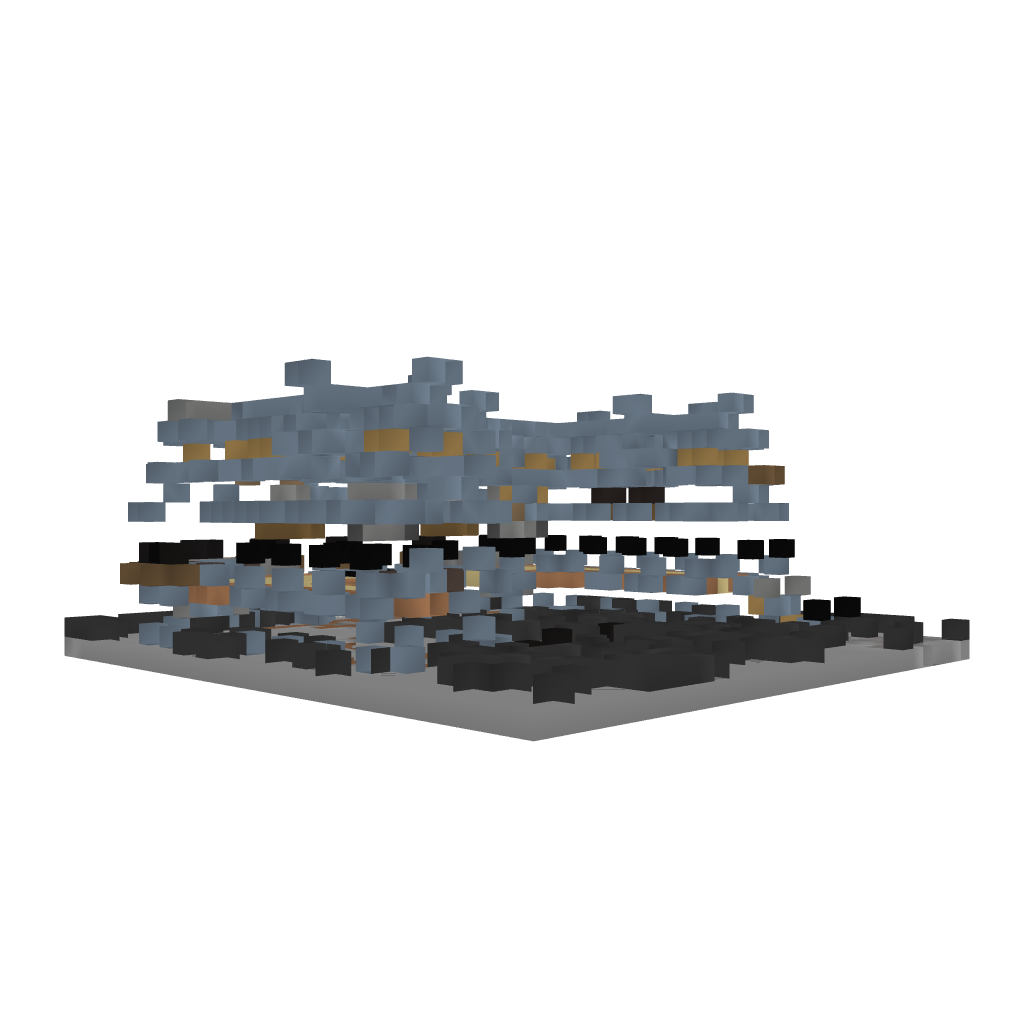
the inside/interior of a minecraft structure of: Medieval House #3